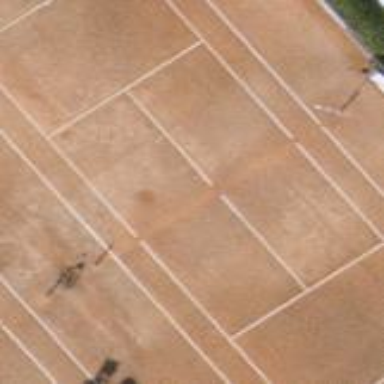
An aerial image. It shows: Clay tennis court in leisure land pitch.